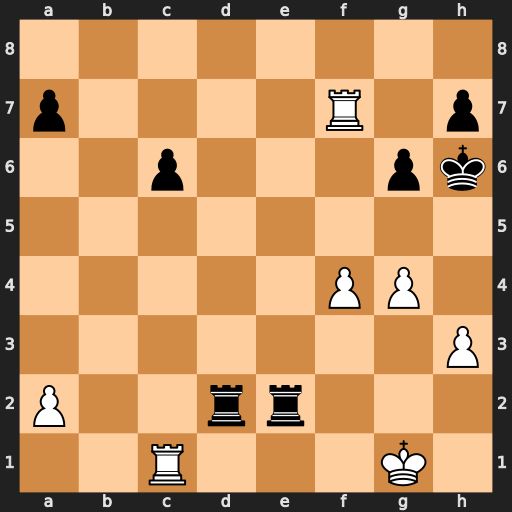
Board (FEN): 8/p4R1p/2p3pk/8/5PP1/7P/P2rr3/2R3K1
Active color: w
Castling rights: -
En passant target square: -
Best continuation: g5+ Kh5 Rxh7#